高三 · 解析几何
14. 如图, $\mathrm{AB}$ 是 $\odot \mathrm{O}$ 的直径, $\mathrm{PB}, \mathrm{PE}$ 分别切 $\odot \mathrm{O}$ 于点 $\mathrm{B}, \mathrm{C}$, 若 $\angle \mathrm{ACE}=40^{\circ}$, 则 $\angle \mathrm{P}=$ \$ \qquad \$ $\circ$

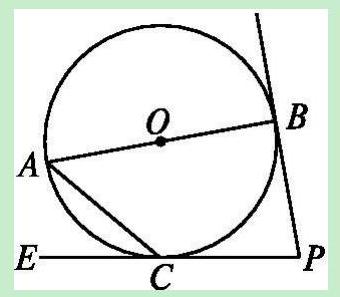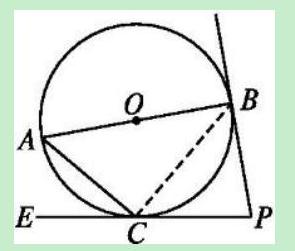
答案: 80
解析: : 解答: 如图,连接 $B C$, 则 $\angle A C E=\angle A B C, \angle A C B=90^{\circ}$. 又 $\angle A C E=40^{\circ}$, 则 $\angle A B C=40^{\circ}$.

所以 $\angle \mathrm{BAC}=90^{\circ}-\angle \mathrm{ABC}=90^{\circ}-40^{\circ}=50^{\circ}, \angle \mathrm{ACP}=180^{\circ}-\angle \mathrm{ACE}=140^{\circ}$.

又 $A B$ 是 $\odot O$ 的直径, 则 $\angle A B P=90^{\circ}$. 又四边形 $A B P C$ 的内角和等于 $360^{\circ}$,所以 $\angle \mathrm{P}+\angle \mathrm{BAC}+\angle \mathrm{ACP}+\angle \mathrm{ABP}=360^{\circ}$. 所以 $\angle \mathrm{P}=80^{\circ}$.

分析: 本题主要考查了弦切角的性质, 解决问题的关键是根据弦切角的性质结合所给条件分析计算即可